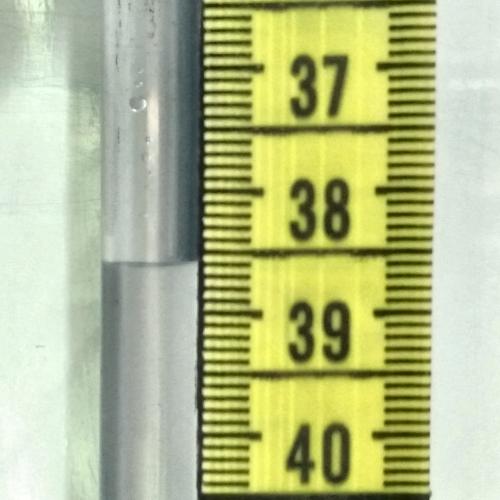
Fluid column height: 38.6 cm